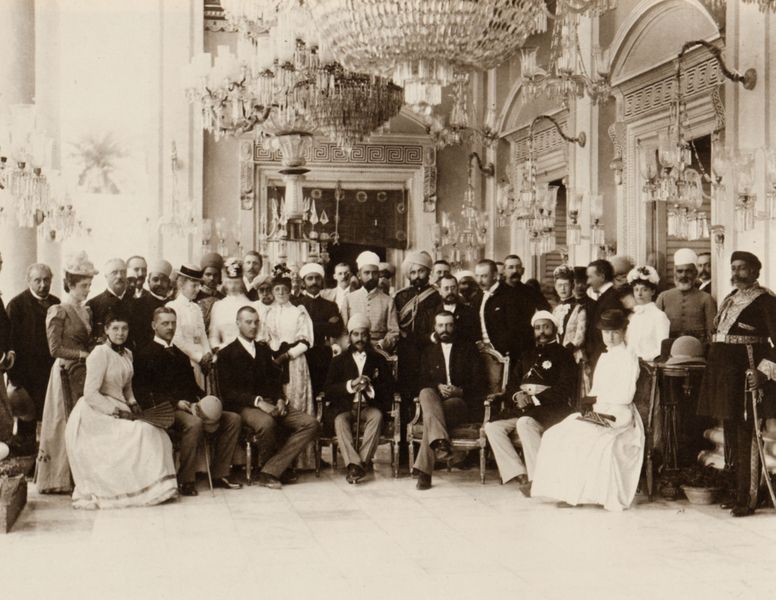
Titel: Gruppenbild mit H.H. dem Nizam und H.I.H., dem Großfürsten Alexander von Russland, das Chowmahalla Schloß
Künstler: Raja Lala Deen Dayal
Schlagwörter: gruppe, mann, weiß, frauen, menschen, sitzen, blumen, damen, frau, handschuhe, hell, hut, hüte, jahrhundertwende, kleid, kleider, lampen, männer, raum, schwarz, stuhl, stühle, szene, tür, zimmer, gürtel, schloss, fest, fächer, gesellschaft, herren, muster, ornament, versammlung, anzug, anzüge, bart, bärte, blicke, präsentation, stehen, spiegel, boden, pose, sitzend, adel, familie, personen, kontrast, stock, szenerie, beine, türen, hosen, hemden, russland, hof, pilaster, saal, sepia, könig, frack, hotel, salon, sitzende, strohhut, hutband, ornamente, türrahmen, kerzen, kronleuchter, leuchter, lüster, knöpfe, stehende, foto, fotografie, photographie, posen, orient, palast, gala, schwarz-weiss, schwert, schwerter, säbel, uniform, uniformen, orden, herrscher, pracht, gruppenbild, photo, reihen, halbrund, arabisch, kristall, zentrum, könige, kongress, westen, indien, turban, aufnahme, hofstaat, turbane, zar, sultan, armleuchter, paare, pilatser, festsaal, ballsaal, gruppenfoto, gruppenphoto, fauen, inder, pakistan, gesllschaft, zaren, tropen, kristallleuchter, kolonialzeit, gruppenaufnahme, europäer, bogenlampe, tropenhut, diplomaten, emir, herrscherfamilie, kronenleuchter, staatsbesuch, kronläuchter, indische fürsten